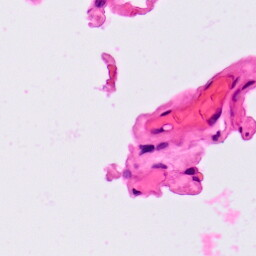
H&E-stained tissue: Lung